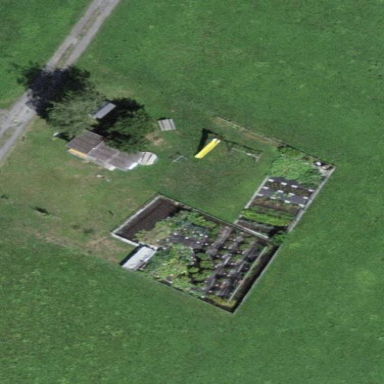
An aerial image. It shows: Allotments area.